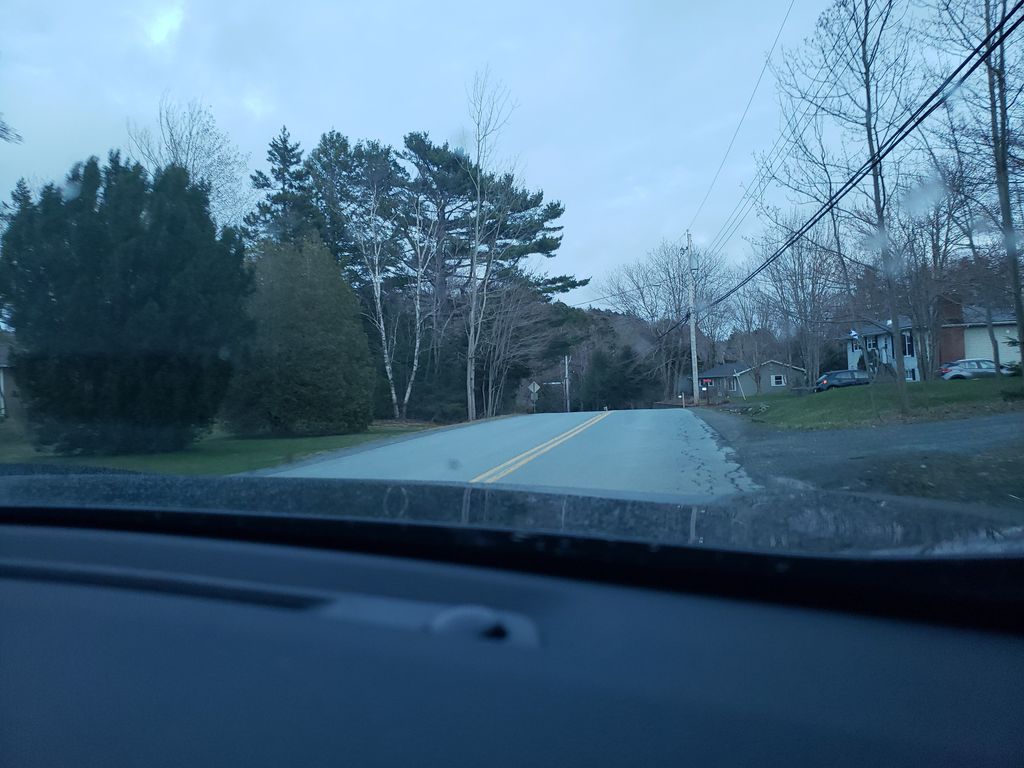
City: halifax